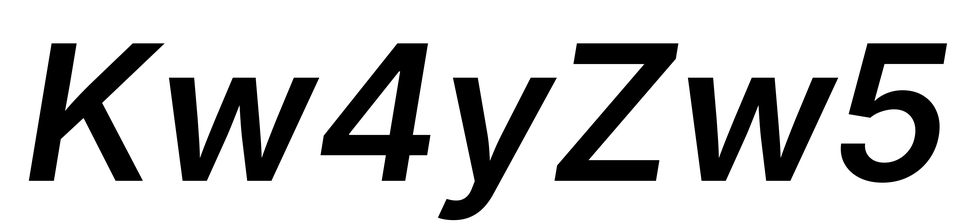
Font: Inter-Italic_SemiBold_Italic